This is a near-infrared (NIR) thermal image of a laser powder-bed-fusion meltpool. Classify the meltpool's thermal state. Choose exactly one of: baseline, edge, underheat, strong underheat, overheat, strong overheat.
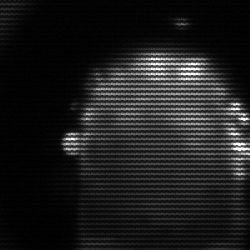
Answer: baseline